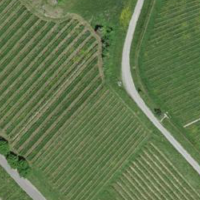
EUNIS habitat code: 40
Species observed at this site:
Cosmos bipinnatus